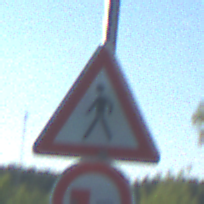
Verkehrszeichen: FussgaengerRechts
Zusatzzeichen unten: UeberholverbotKraftfahrzeuge
Umgebung: Outdoor, Nature
Tageszeit: MorningAfternoon
Wetter: Clear
Licht: Natural
Jahreszeit: NotSpecified
Kontrast: HighContrast